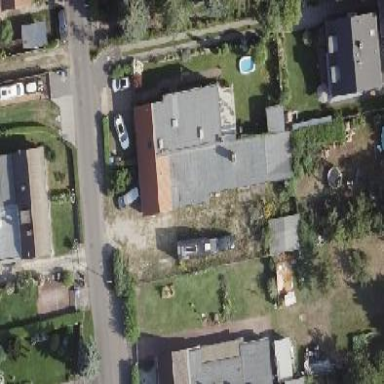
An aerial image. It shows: Semi-detached house.